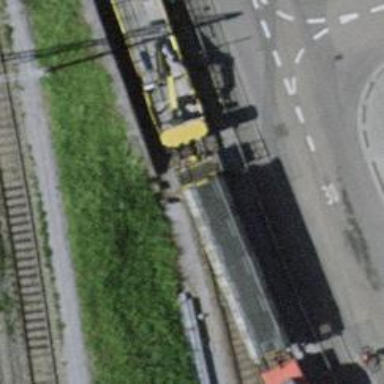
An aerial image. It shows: Railway switch.